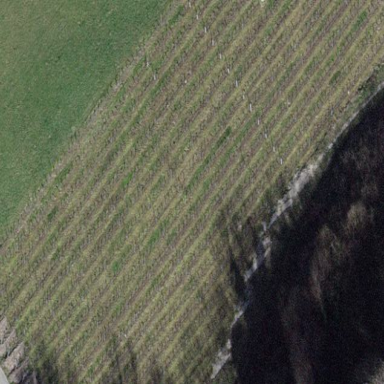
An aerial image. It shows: Vineyard with grape crops.